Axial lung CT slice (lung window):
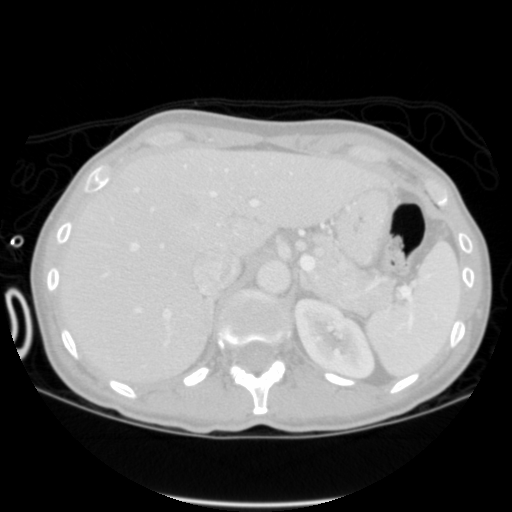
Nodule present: no